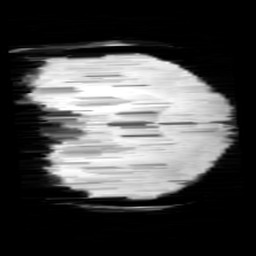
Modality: minIP
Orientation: coronal
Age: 11
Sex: male
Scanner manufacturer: siemens
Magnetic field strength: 3 T
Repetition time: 0.027 s
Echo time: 0.02 s